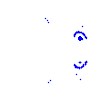
Particle: pion